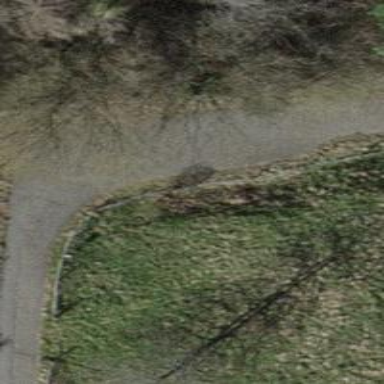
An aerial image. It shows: Driveway leading to service road.